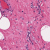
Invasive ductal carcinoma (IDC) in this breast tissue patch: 0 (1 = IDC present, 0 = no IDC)